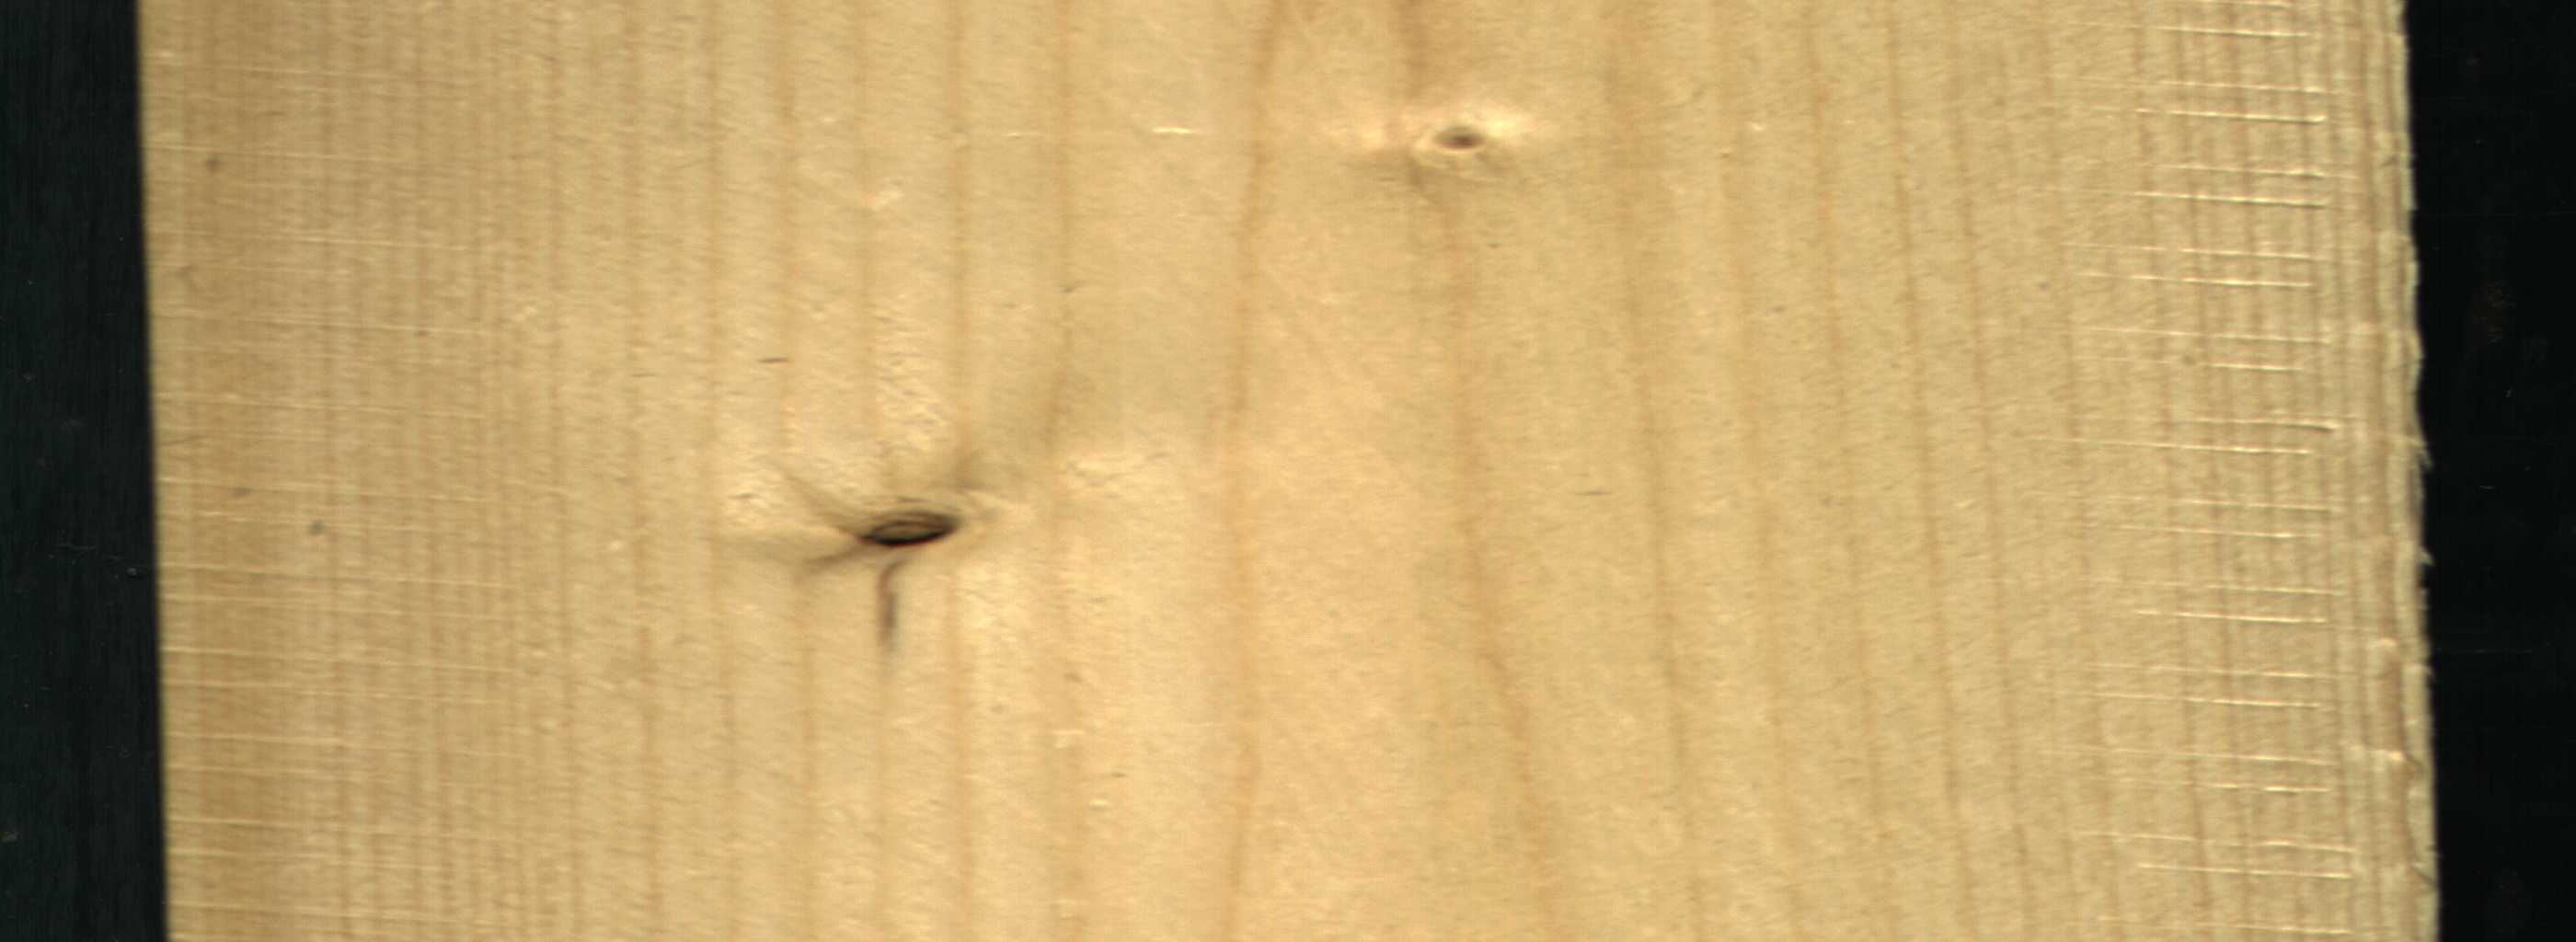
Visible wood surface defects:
Dead_Knot
Live_Knot